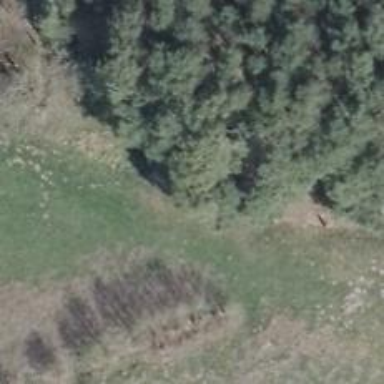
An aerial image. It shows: Hunting stand.